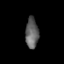
Tissue: prostate
Cell type: T cells
Senescence score: 0.351
Nuclear area (px): 389
Mean DAPI intensity: 96.468